Question: I am populating a webview from a json object remotely.
'''
{
"message": "<p style="color:#EEEEEE;background-color:transparent;font-family:'Arial Narrow','Nimbus Sans L',sans-serif;"><\/p><p style="color:#EEEEEE;background-color:transparent;font-family:'Arial Narrow','Nimbus Sans L',sans-serif;">The mission of the Canton Police Department is to protect the lives and properties of the citizens of Canton, enforce all city, state, and federal law<\/p>",
"nationalad": ""
}
'''
I can get the webview background to be transparent. But not semi transparent. When I try this:
'''
webView1.setBackgroundColor(Color.argb(128, 00, 00, 000));
'''
I get a black background with a tiny vertical transparent strip on the right. To make it transparent all the way:
'''
webView1.setBackgroundColor(0x00000000);
'''
Here is how I am bringing in the JSON:
'''
try{
JSONObject json = new JSONObject(result);
JSONArray nameArray = json.names();
JSONArray valArray = json.toJSONArray(nameArray);
for (int i = 0; i < valArray.length(); i++)
{
WebView webView1 = (WebView) findViewById(R.id.webView1);
// webView1.setBackgroundColor(0x00000000);
//webView1.loadDataWithBaseURL(null, valArray.getString(0), "text/html", "utf-8", null);
webView1.setBackgroundColor(Color.argb(128, 00, 00, 00));
}
'''
EDIT: XML
'''
<!-- Included header.xml here -->
<ViewStub
android:id="@+id/vsHeader"
android:layout_width="fill_parent"
android:layout_height="wrap_content"
android:inflatedId="@+id/header"
android:layout="@layout/header" />
<LinearLayout
android:id="@+id/linearLayout1"
android:layout_width="match_parent"
android:layout_height="match_parent"
android:background="@drawable/cpd"
android:gravity="center|center_horizontal|center_vertical"
android:orientation="vertical"
android:paddingBottom="50dp" >
<WebView
android:id="@+id/webView1"
android:layout_width="250dp"
android:layout_height="300dp"
/>
</LinearLayout>
</LinearLayout>
'''

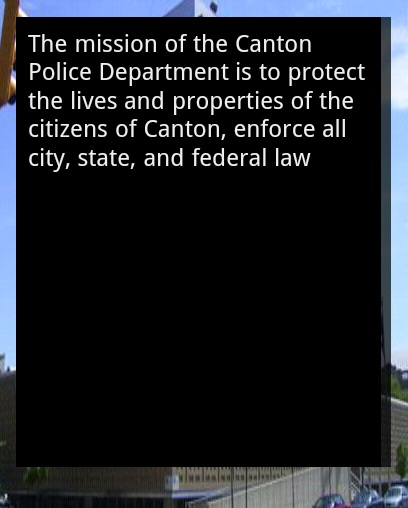
Answer: Change your setBackgroundColor call to the following:
'''
webView1.setBackgroundColor(0xAA000000);
'''
This should give you a semi transparent black. The first two entries are the alpha values. The lower the value the more transparent the color will be.